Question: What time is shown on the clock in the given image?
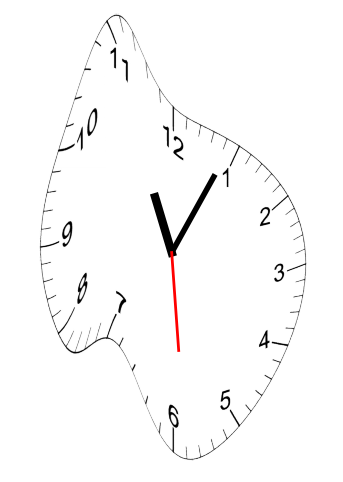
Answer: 11:04:29